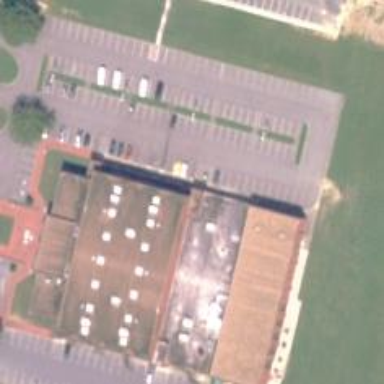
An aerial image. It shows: School.